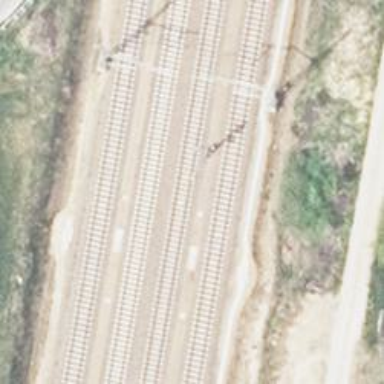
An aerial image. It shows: Railway signal with block marker for train protection.